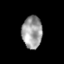
Tissue: lung
Cell type: Epithelial cells
Senescence score: 0.1217
Nuclear area (px): 643
Mean DAPI intensity: 158.076